Question: i want to create the following scenario
and i have made the following code on 'Login Button'
'''
private void button1_Click(object sender, EventArgs e)
{
if (isValid(textBox1.Text, textBox2.Text))
{
main = new Main();
this.Close();
main.isLoggedIn(true); //main is my Mdiparent form
cmd.cetakSukses("Logged in successfully", title);
}
else
{
cmd.cetakGagal("Fill all the textbox !", title);
}
}
'''
and here is the 'isLoggedIn()' function
'''
public void isLoggedIn(bool status)
{
logoutToolStripMenuItem.Enabled = status;
changePasswordToolStripMenuItem.Enabled = status;
masterCoaToolStripMenuItem.Enabled = status;
generalJournalToolStripMenuItem.Enabled = status;
loginToolStripMenuItem.Enabled = !status;
}
'''
the form load function
'''
private void Main_Load(object sender, EventArgs e)
{
isLoggedIn(false);
}
'''
the login form caller
'''
private void logiunToolStripMenuItem_Click(object sender, EventArgs e)
{
if (login == null || login.IsDisposed)
{
login = new Login();
login.MdiParent = this;
login.Show();
}
}
'''
Main.constructor code
'''
public Main()
{
InitializeComponent();
this.Text= title;
isLoggedIn(false);
}
'''
i am still wondering why does the menu is not enabled. is anybody know where did i go wrong ?

i am using visual c# 2008 on desktop application
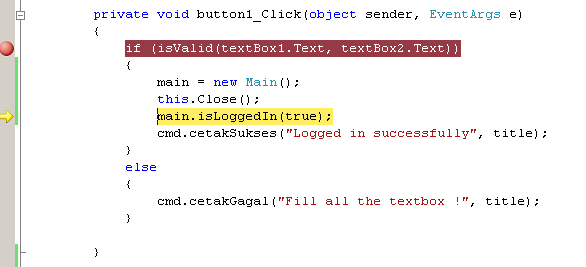
Answer: EDIT: After your clarification that this is a desktop app, and your posting of a code screenshot, I have a new recommendation.
Also, it looks as if you're using the login form as modal dialog. Can you show us how this is laid out in the solution explorer and how the modal windows is being opened?
My final observation is that if you opened this modal window from your main form, you have to call back to the parent form in order to run that function. When you create a new Main object, that object is entirely separate from the original caller. I believe if you use main.Show(), you'll be able to see your new form. I need to know how you're calling this login form to give you a specific recommendation.
Try performing ((Main)this.MdiParent).isLoggedIn(true) instead of instantiating a new Main object.
Clarification:
Replace
'''
main = new Main();
this.Close();
main.isLoggedIn(true); //main is my Mdiparent form
cmd.cetakSukses("Logged in successfully", title);
'''
With this:
'''
Main main = (Main)this.MdiParent;
main.isLoggedIn(True);
this.Close();
cmd.cetakSukses("Logged in successfully", title);
'''